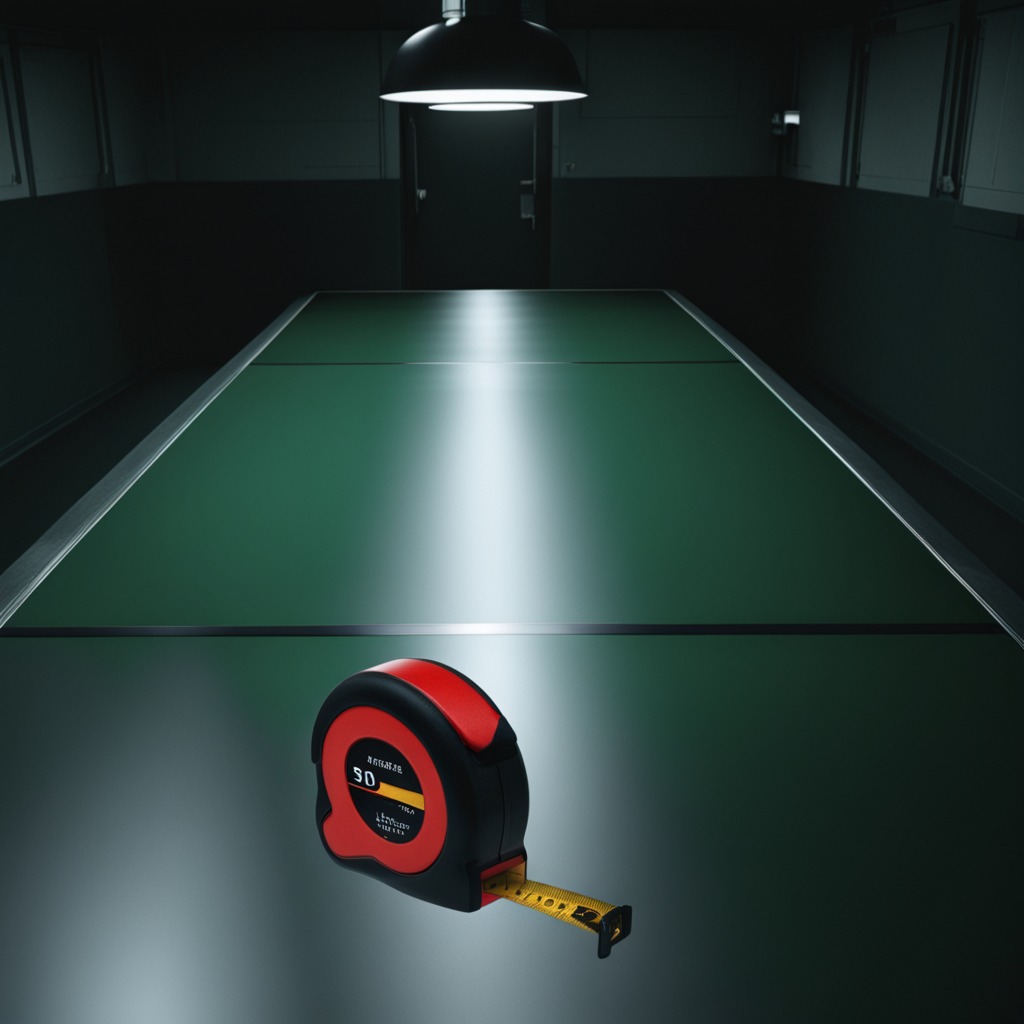
A measuring tape is lying on the table in the railway signal maintenance room.